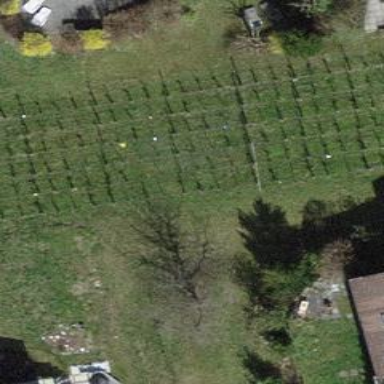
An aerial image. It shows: Vineyard growing grapes.